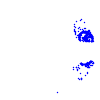
Particle: electron